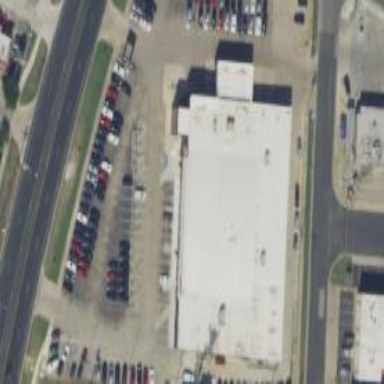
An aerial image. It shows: Building that houses car shop.